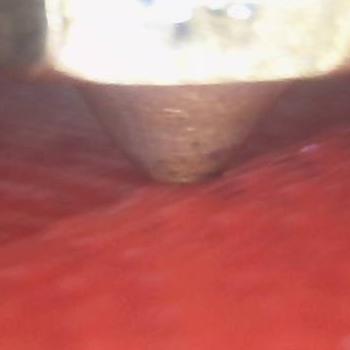
Flow rate: 37%